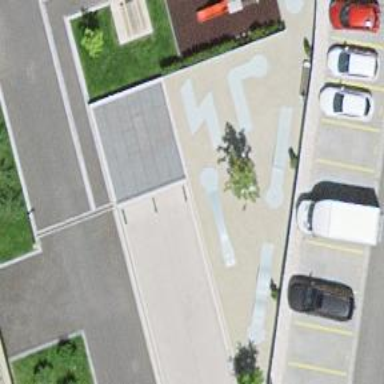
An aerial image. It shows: Parking entrance.